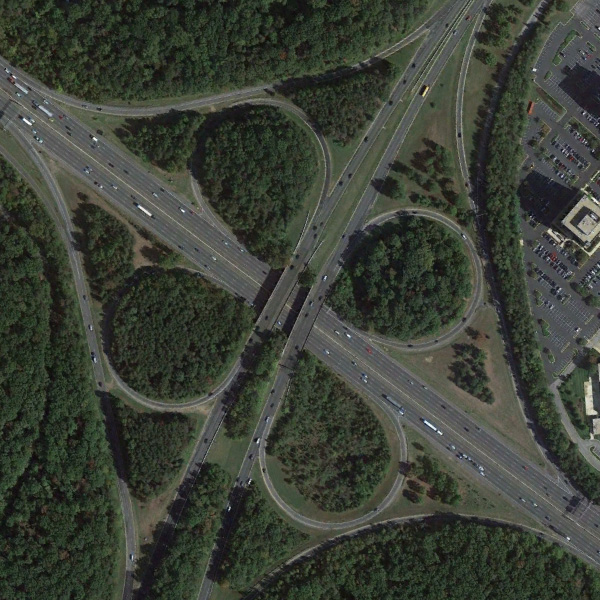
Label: Viaduct